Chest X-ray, PA view. Patient: 58 years old, sex F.
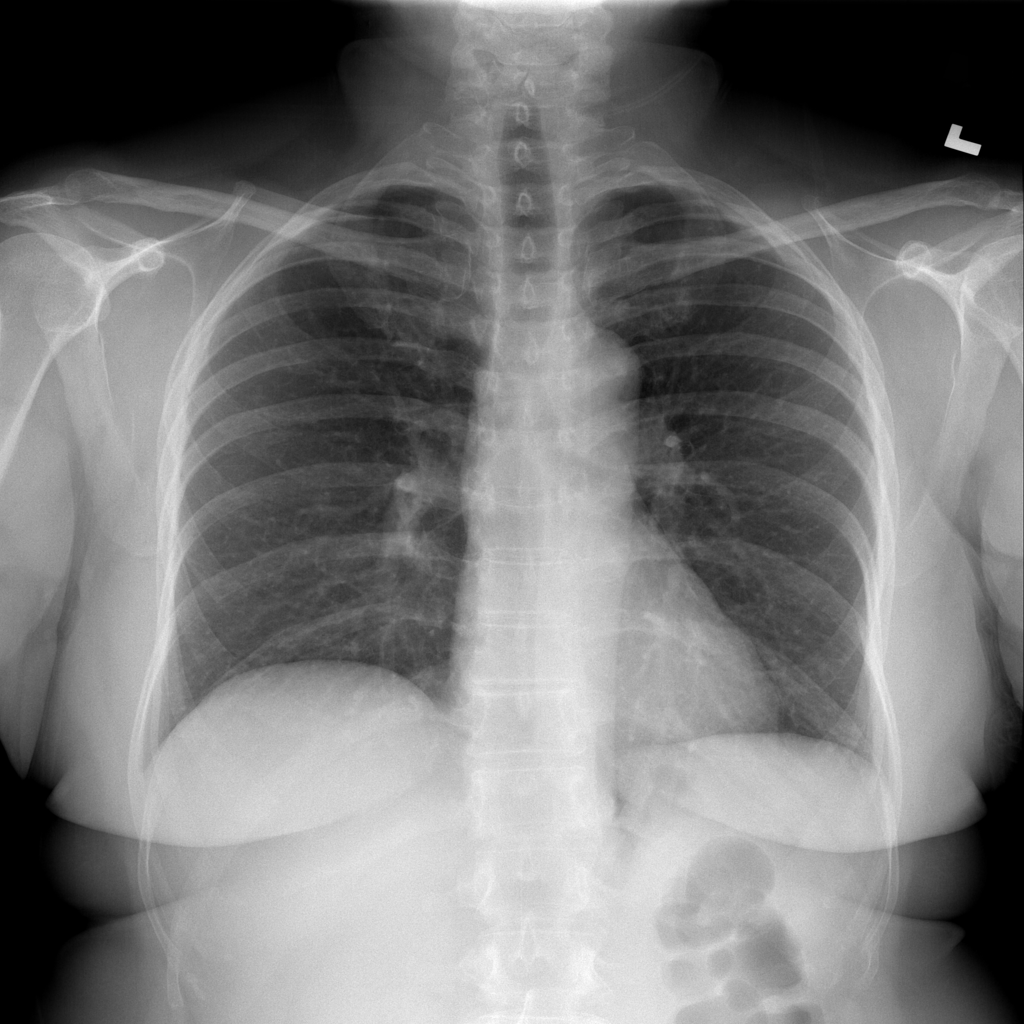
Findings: No Finding